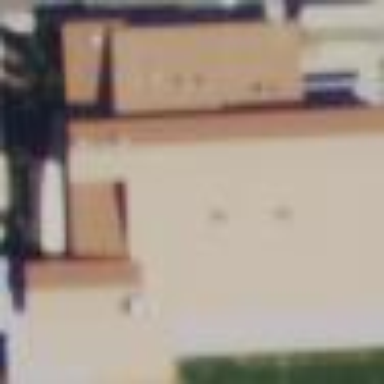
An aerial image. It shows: Community centre building.